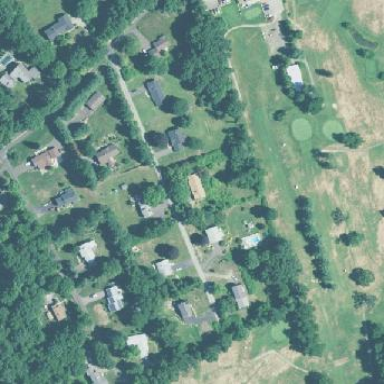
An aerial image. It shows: Golf course.